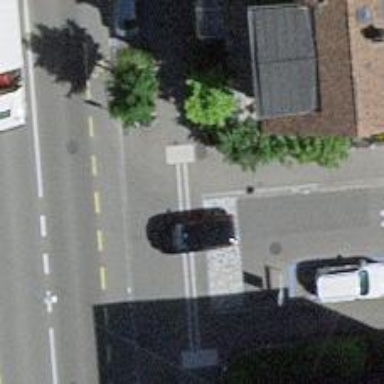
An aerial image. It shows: Unmarked road crossing.